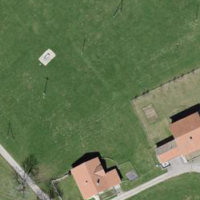
EUNIS habitat code: 52
Species observed at this site:
Parus major
Pyrrhula pyrrhula
Cyanistes caeruleus